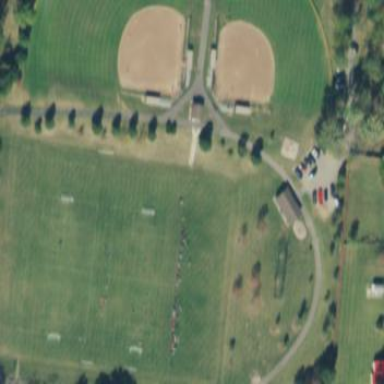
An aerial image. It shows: Soccer pitch for outdoor sports and leisure activities.